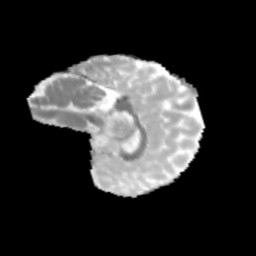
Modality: MD
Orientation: sagittal
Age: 9
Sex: female
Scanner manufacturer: siemens
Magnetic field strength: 3 T
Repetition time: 3.8 s
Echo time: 0.07 s